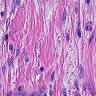
Metastatic tissue present: yes